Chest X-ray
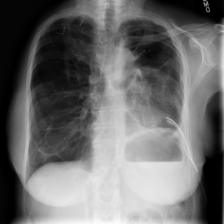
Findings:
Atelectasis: negative
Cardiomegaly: negative
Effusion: negative
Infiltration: negative
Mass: negative
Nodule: negative
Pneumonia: negative
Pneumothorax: negative
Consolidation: negative
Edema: negative
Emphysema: negative
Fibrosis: negative
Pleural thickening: negative
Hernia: negative